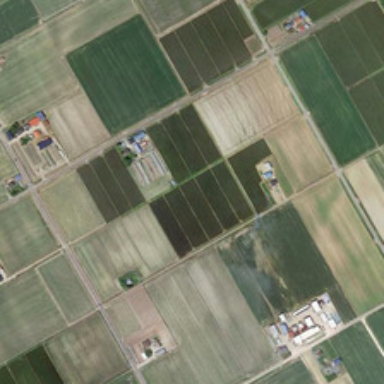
Many pieces of farmlands and some sparse buildings are together .